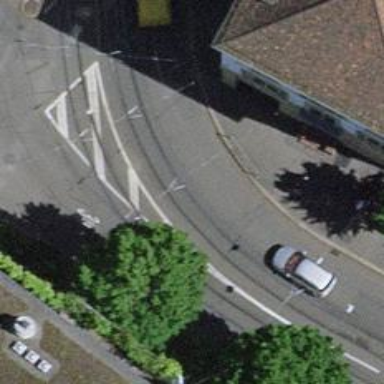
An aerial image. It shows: Tram level crossing on the railway.